Current action and preconditions to check: path_clear

Your task: For each precondition in the list above, predict whether it will hold at this action.

Consider the current scene as observed from the mobile robot's camera, and analyze the predicted future states of all dynamic agents (e.g., people, animals, vehicles, or any moving entities) within the NEXT SECOND.

IMPORTANT: Only answer "very likely" if you are absolutely certain—based on strong, clear evidence—that a dynamic agent will violate the precondition in the predicted future state. Do NOT answer "very likely" for unlikely, ambiguous, or low-probability risks.

Ask yourself for each precondition: Is there a high probability, with clear and convincing evidence, that the predicted future states of any dynamic agent will interfere with the predicted future state of the currently executing action within the NEXT SECOND, causing that precondition to fail?

Assess the risk level based on these predictions. Use "likely" or "very likely" if motions create a clear risk of interference.

Use "neutral" or "improbable" if agents are nearby but their predicted paths are clearly diverging or non-conflicting.

Failure Risk Categories: "very improbable", "improbable", "neutral", "likely", "very likely"

Answer Format: Output ONLY the probability_of_failure value from these categories: "very improbable", "improbable", "neutral", "likely", "very likely"

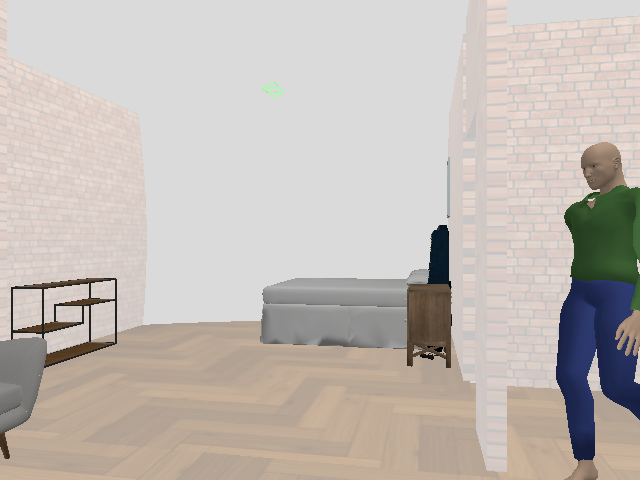

Answer: neutral